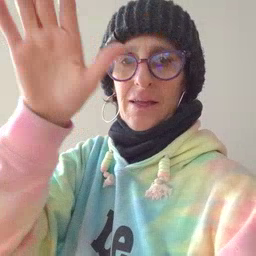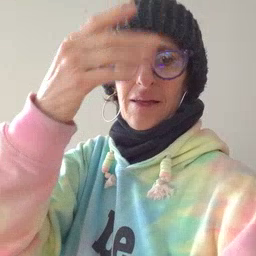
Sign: flag